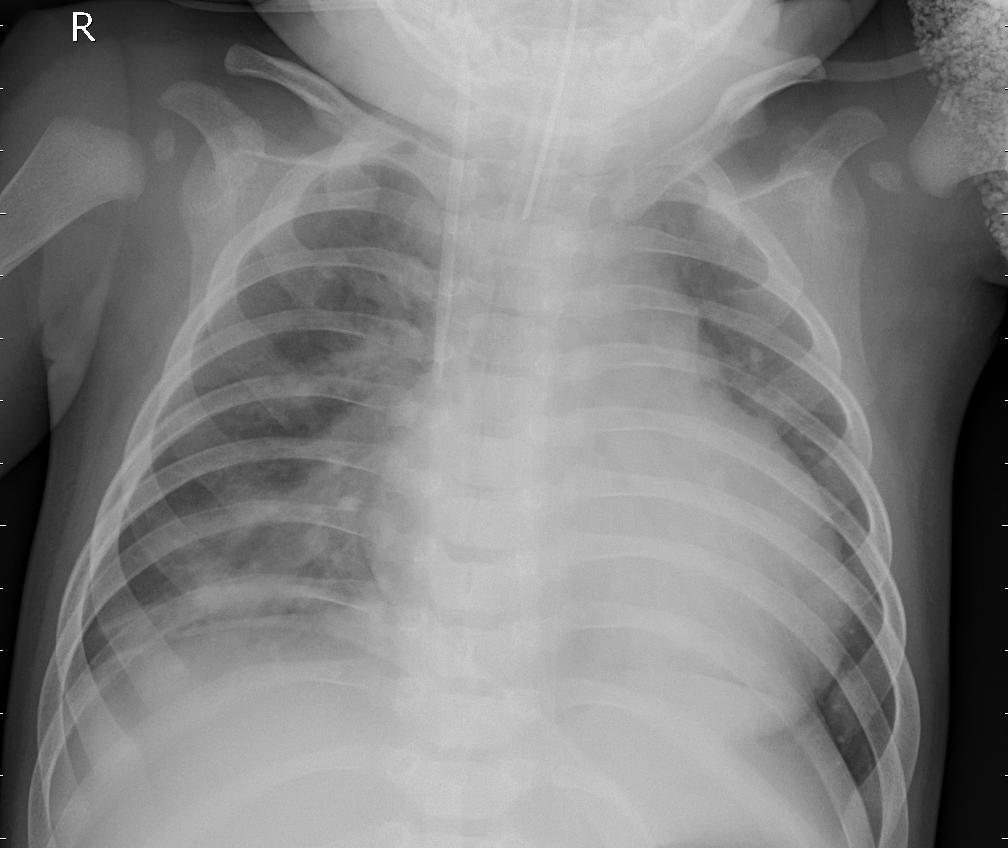
Diagnosis: PNEUMONIA